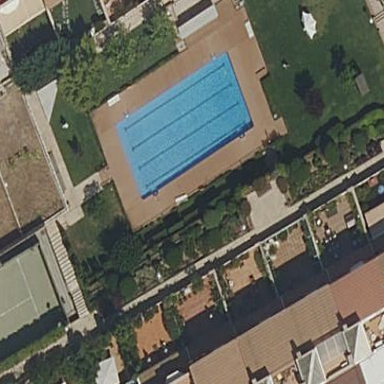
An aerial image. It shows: Swimming pool located in leisure land.